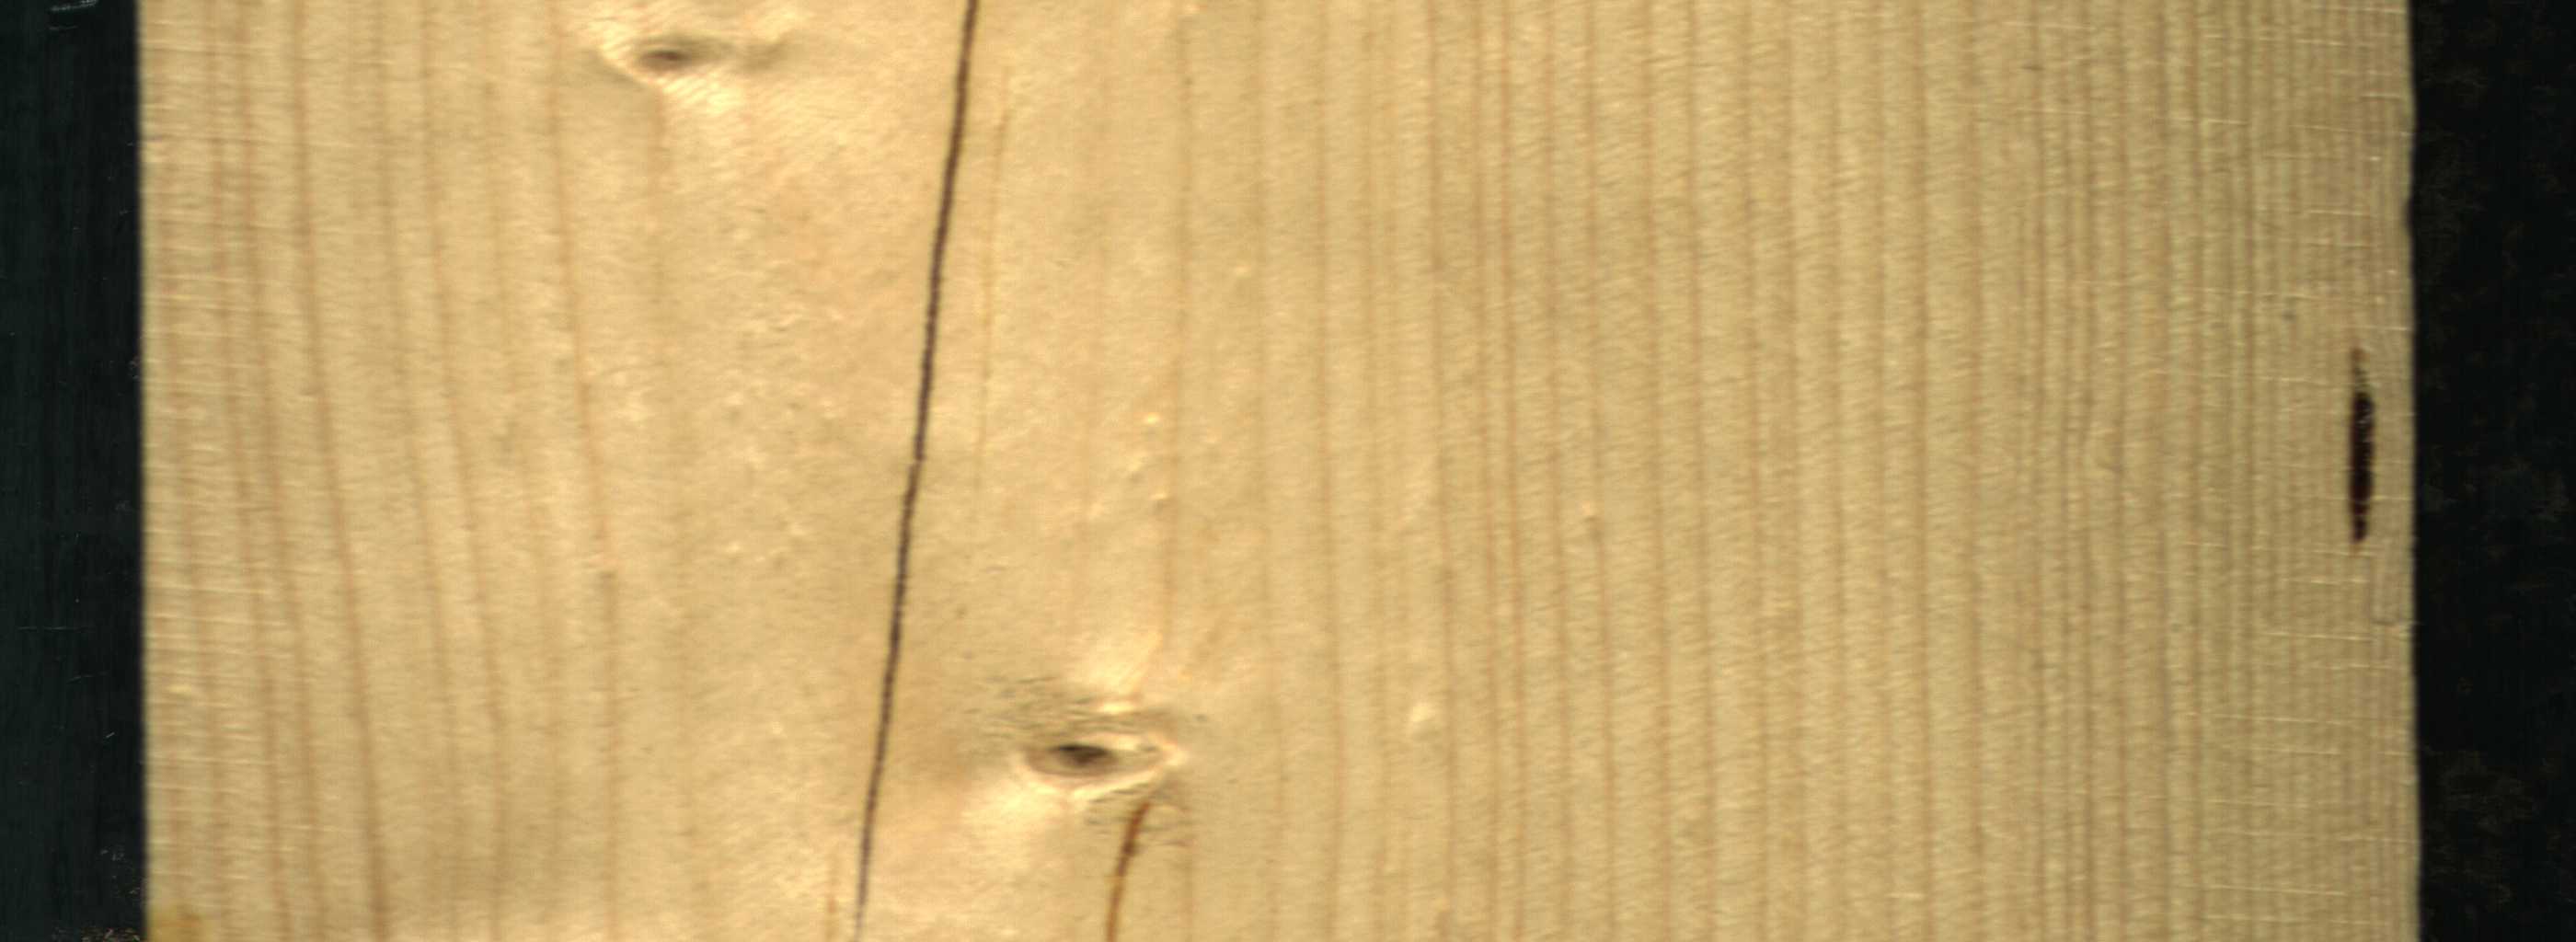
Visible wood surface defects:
resin
resin
Crack
Live_Knot
Live_Knot